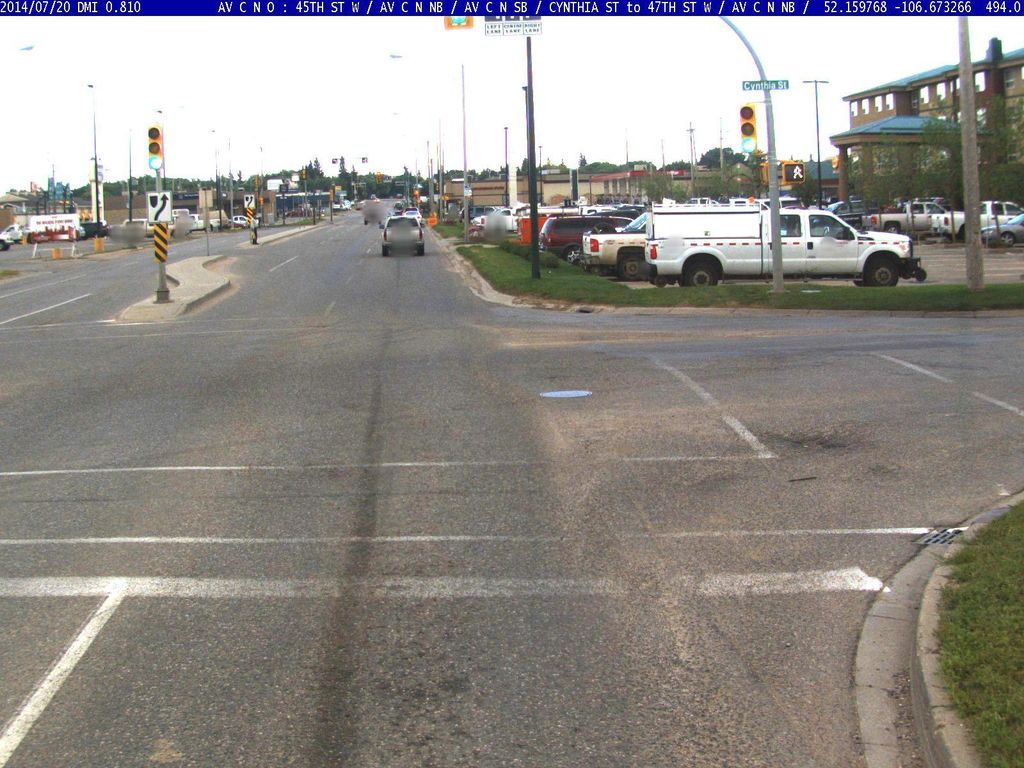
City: saskatoon